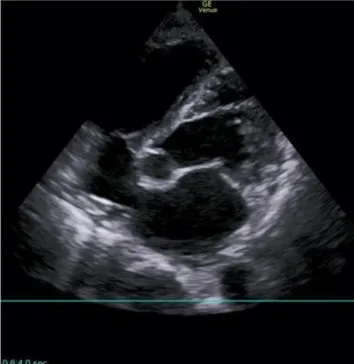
No intracardiac thrombus was found on the echocardiogram of the patient on the first postoperative day. Five-chamber heart in the apical region.
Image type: radiology (ultrasound)